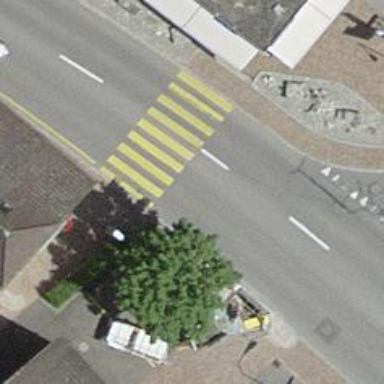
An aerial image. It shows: Zebra crossing for pedestrians.